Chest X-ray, PA view. Patient: 71 years old, sex F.
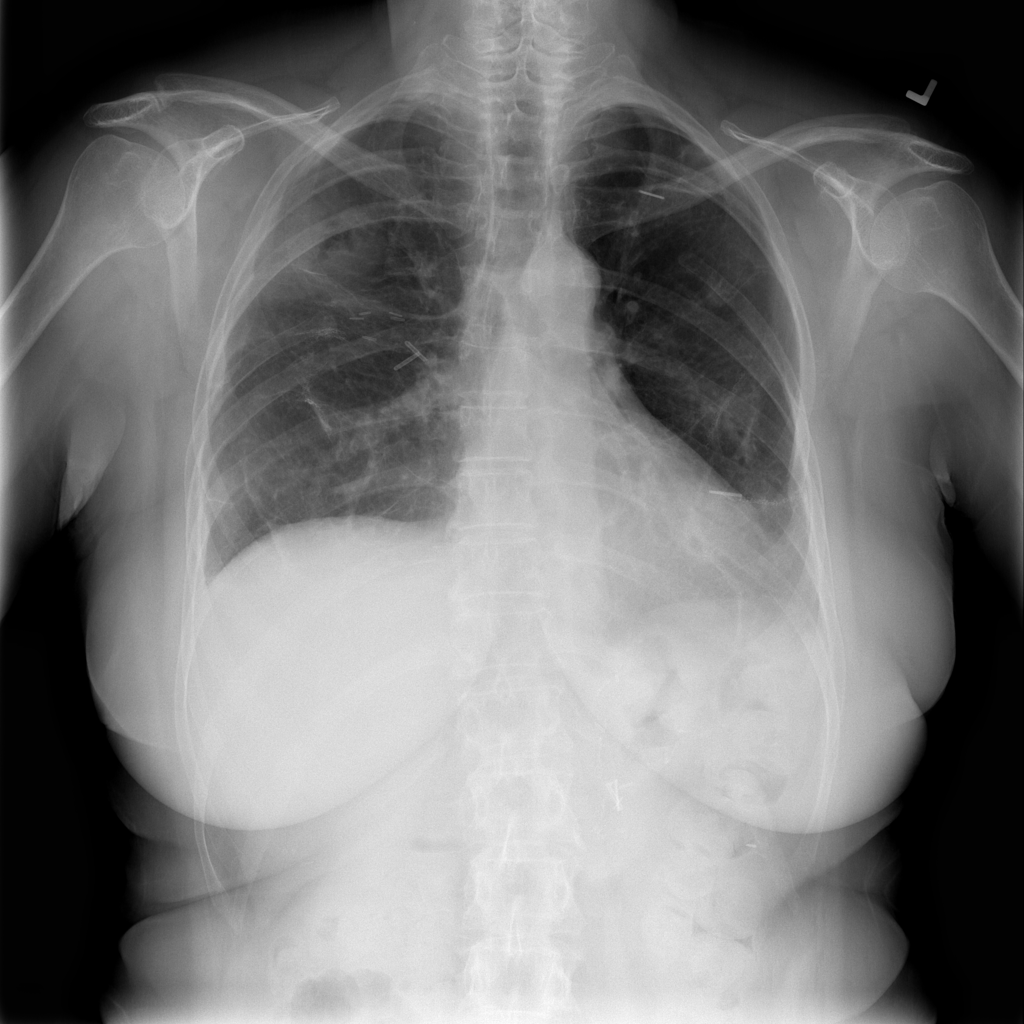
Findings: No Finding